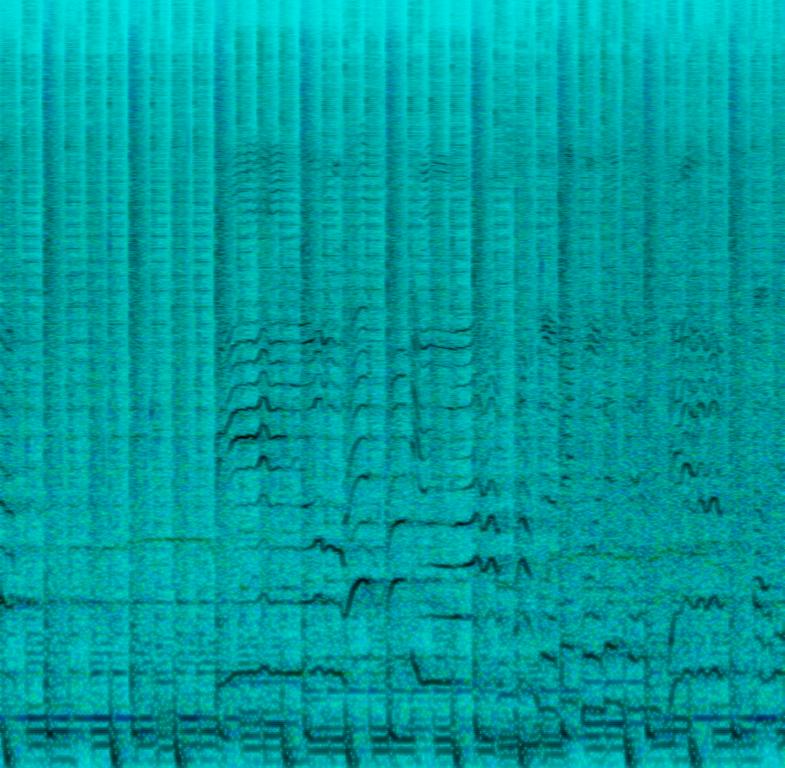
The low quality recording features a live performance of a pop song and it consists of passionate male vocal singing over synth keys melody, shimmering riser, simple hi hats, punchy kick and snare hits and synth pad chords. There were some widely spread crowd claps and cheering as they were excited. It sounds energetic, exciting and passionate.